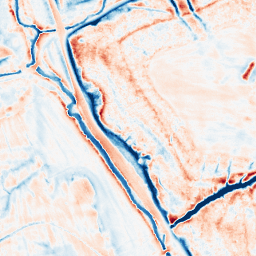
Category: edge_preserving
Decomposition family: anisotropic_diffusion
Decomposition parameters: iterations: 50
kappa: 10
gamma: 0.2
Upsampling method: sinc_hamming
Upsampling parameters: scale: 4
kernel_size: 8
Upsampling scale: 4